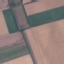
Land use / land cover: AnnualCrop